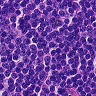
Metastatic tissue present: no